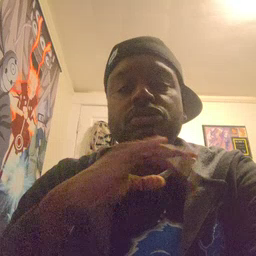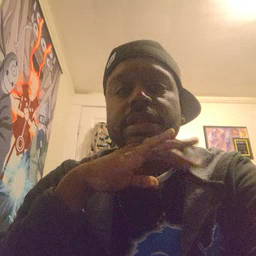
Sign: dirty